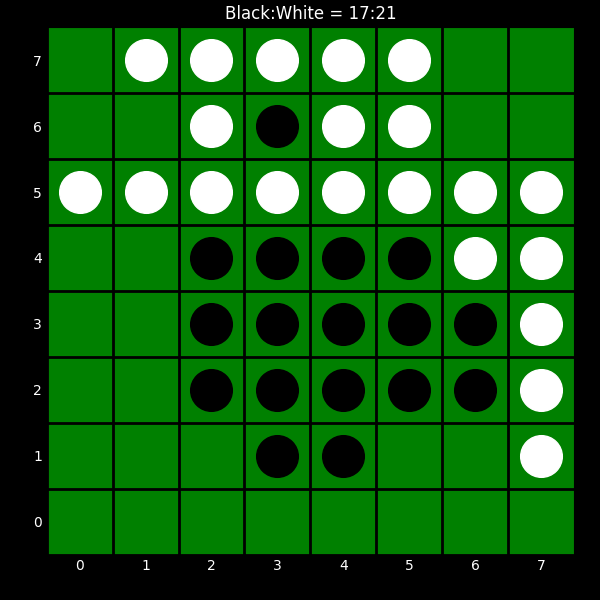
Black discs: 17
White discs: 21